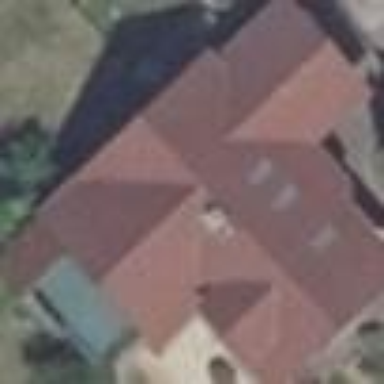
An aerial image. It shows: Detached building.